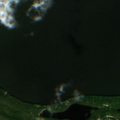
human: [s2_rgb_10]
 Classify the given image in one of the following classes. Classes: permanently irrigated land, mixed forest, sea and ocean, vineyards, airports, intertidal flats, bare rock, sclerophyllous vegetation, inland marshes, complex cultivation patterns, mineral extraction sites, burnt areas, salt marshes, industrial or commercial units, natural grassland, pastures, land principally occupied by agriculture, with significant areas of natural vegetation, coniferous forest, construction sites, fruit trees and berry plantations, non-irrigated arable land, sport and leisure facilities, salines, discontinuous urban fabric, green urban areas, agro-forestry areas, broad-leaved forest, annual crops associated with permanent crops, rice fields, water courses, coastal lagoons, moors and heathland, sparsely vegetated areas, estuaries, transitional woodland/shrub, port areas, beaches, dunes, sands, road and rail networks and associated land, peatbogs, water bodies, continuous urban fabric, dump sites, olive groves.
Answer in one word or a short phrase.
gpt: coniferous forest, mixed forest, water bodies